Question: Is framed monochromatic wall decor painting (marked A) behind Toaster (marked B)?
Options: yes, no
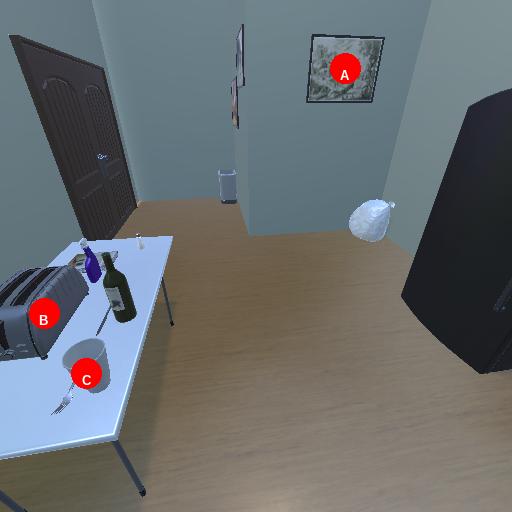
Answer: yes